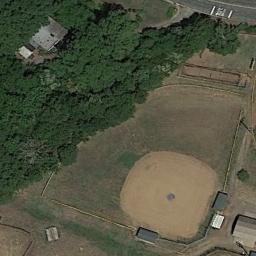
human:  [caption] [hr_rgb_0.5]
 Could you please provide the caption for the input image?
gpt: The baseball field is surrounded by neat rows of small houses .

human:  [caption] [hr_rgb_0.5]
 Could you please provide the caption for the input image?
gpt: There is a baseball diamond next to the forest .

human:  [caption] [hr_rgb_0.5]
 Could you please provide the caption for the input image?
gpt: A baseball diamond next to the forest and some houses beside .

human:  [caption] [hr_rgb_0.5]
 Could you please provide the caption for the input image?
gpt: There is a baseball diamond in the wasteland along the many trees .

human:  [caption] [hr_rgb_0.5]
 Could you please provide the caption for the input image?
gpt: Many trees are beside the  baseball diamond .